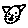
Label: cat